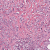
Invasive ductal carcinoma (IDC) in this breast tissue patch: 1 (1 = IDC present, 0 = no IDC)